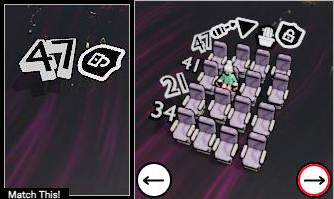
Task: seats
Answer: no